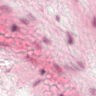
Metastatic tissue present: no